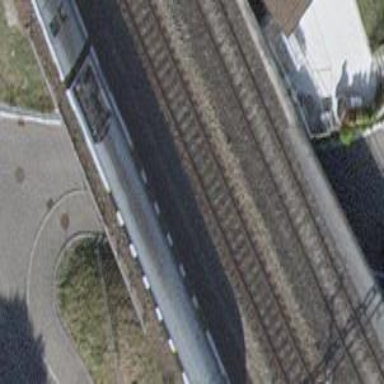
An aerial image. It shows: Railway bridge with electrified contact lines.